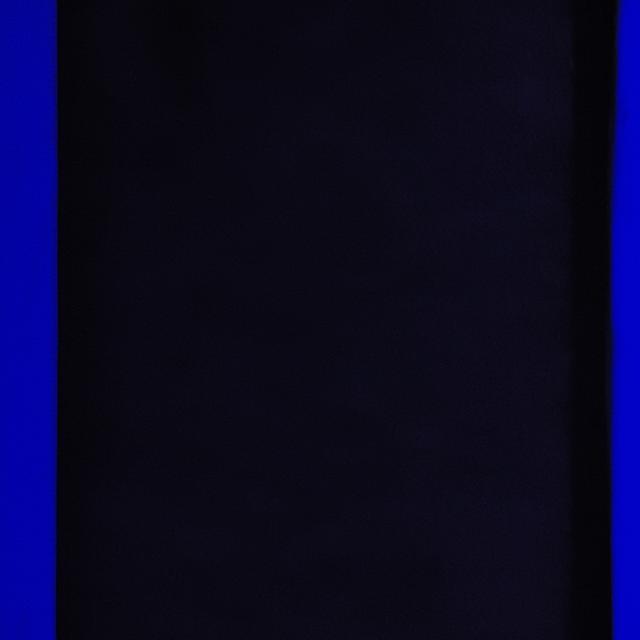
Healthy canine skin — no visible lesions, inflammation, or abnormalities. The skin and coat appear normal.